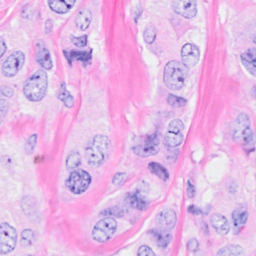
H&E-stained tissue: Breast